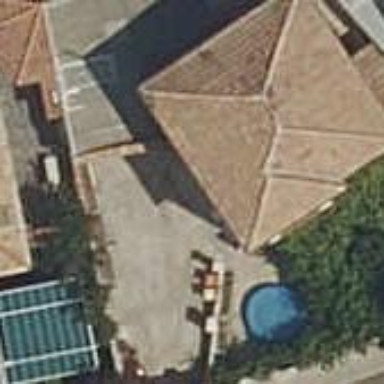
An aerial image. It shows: Simple house.